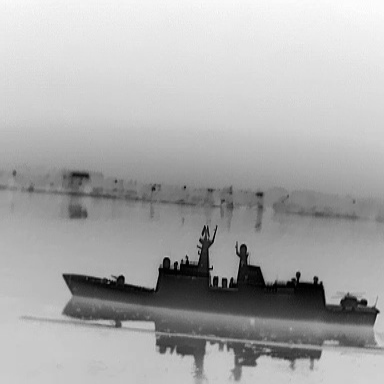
There is a warship in the infrared image.